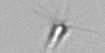
Label: Calciopappus